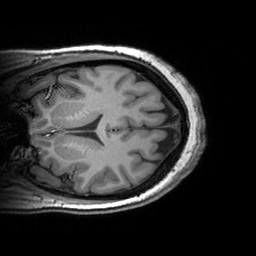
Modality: T1w
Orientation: coronal
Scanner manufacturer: siemens
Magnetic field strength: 3 T
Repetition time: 2.53 s
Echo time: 0.00299 s